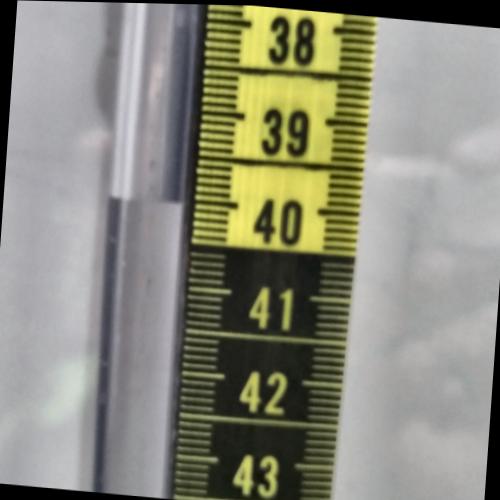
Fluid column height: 40.0 cm